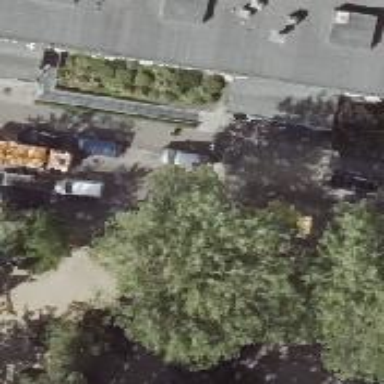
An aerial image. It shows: There is parking obstacle present in the area.